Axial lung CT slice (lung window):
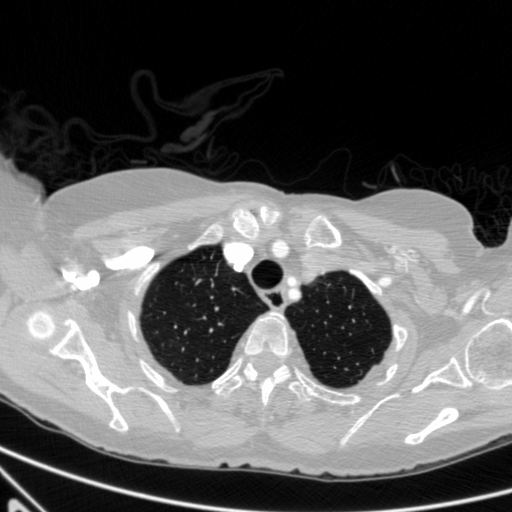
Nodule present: no